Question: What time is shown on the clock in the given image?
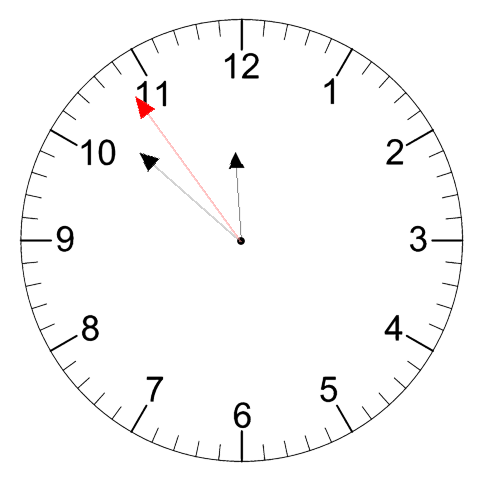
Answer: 11:51:54